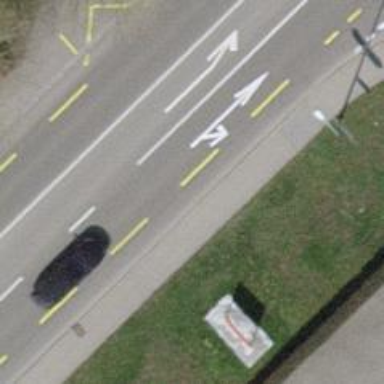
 featuring lanes for cyclists on both sides."